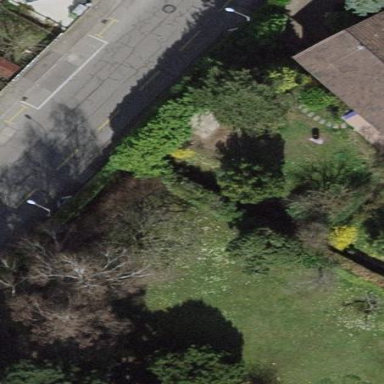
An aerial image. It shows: Garden enclosed by fence.